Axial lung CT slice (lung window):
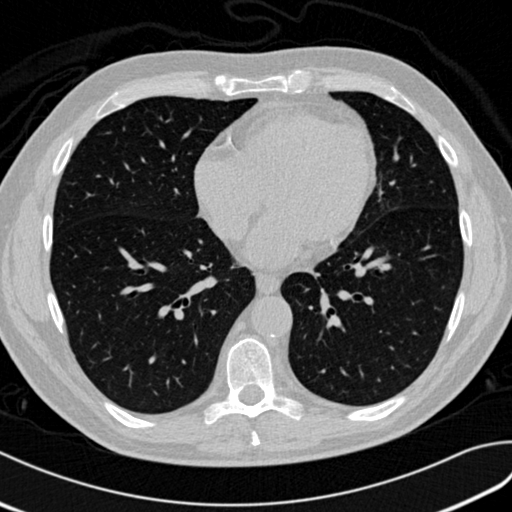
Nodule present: no